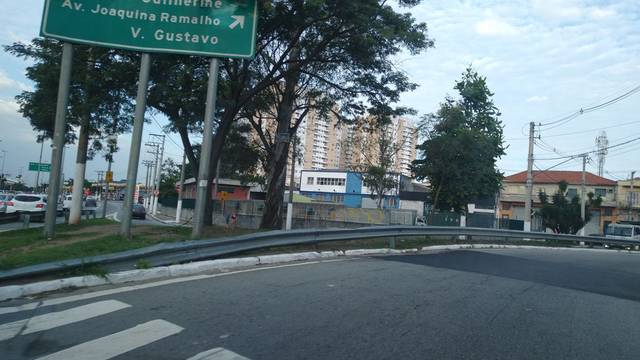
Region: Brazil
Coordinates: -23.524, -46.61